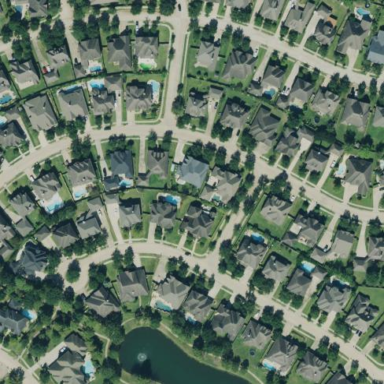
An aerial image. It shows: Residential area within neighborhood.